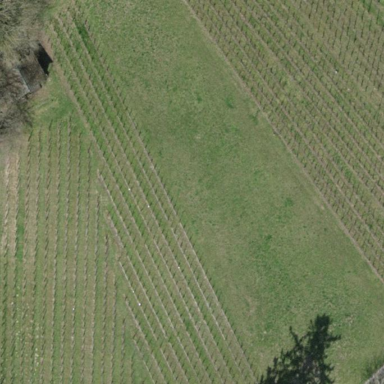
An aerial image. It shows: Vineyard where grapes are grown.